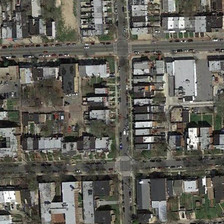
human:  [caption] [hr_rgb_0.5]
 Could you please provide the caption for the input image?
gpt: six blocks of apartment buildings can be seen with lawns and bare trees .

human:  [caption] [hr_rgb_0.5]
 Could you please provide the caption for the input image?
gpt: two corss take the residential which has some openning space and flats into six parts .

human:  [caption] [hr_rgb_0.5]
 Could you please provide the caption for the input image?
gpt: three bustling roads devides this residential area .

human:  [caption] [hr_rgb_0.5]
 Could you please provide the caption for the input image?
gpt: six blocks of apartment buildings can be seen with lawns and bare trees .

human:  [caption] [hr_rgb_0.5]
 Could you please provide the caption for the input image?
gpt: many buildings and green trees are in a dense residential area .